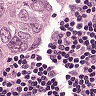
Metastatic tissue present: yes